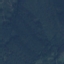
Land use / land cover class: Forest